Question: I am looking for a quantile-quantile plot using ggplot2.
I have these data:
'''
model <- c(<PHONE>, <PHONE>, <PHONE>, <PHONE>, <PHONE>, <PHONE>, <PHONE>, <PHONE>, <PHONE>, <PHONE>, <PHONE>, <PHONE>, <PHONE>, <PHONE>, <PHONE>, <PHONE>, <PHONE>, <PHONE>, <PHONE>, <PHONE>, <PHONE>, <PHONE>, <PHONE>, <PHONE>, <PHONE>, <PHONE>, <PHONE>, <PHONE>, <PHONE>, <PHONE>, <PHONE>, <PHONE>, <PHONE>, <PHONE>, <PHONE>, <PHONE>, <PHONE>, <PHONE>, <PHONE>,<PHONE>, <PHONE>, <PHONE>, <PHONE>, <PHONE>, <PHONE>, <PHONE>, <PHONE>, <PHONE>, <PHONE>, <PHONE>, <PHONE>, <PHONE>, <PHONE>, <PHONE>)
Obs <- c(<PHONE>, <PHONE>, <PHONE>, <PHONE>, <PHONE>, <PHONE>, <PHONE>, <PHONE>, <PHONE>, <PHONE>, <PHONE>, <PHONE>, <PHONE>, <PHONE>, <PHONE>, <PHONE>, <PHONE>, <PHONE>, <PHONE>, <PHONE>, <PHONE>, <PHONE>, <PHONE>, <PHONE>, <PHONE>, <PHONE>, <PHONE>, <PHONE>, <PHONE>, <PHONE>, <PHONE>, <PHONE>, <PHONE>, <PHONE>, <PHONE>, <PHONE>, <PHONE>, <PHONE>, <PHONE>, <PHONE>, <PHONE>, <PHONE>, <PHONE>, <PHONE>, <PHONE>, <PHONE>, <PHONE>, <PHONE>, <PHONE>, <PHONE>, <PHONE>, <PHONE>, <PHONE>, <PHONE>)
'''
And I can have my quantile-quantile plot with qqplot:
'''
qqplot(x=model, y=Obs)
'''

The problem is that I have these data in a data frame, with multiple groups (for the example I use the same model but in fact I have three different models):
'''
df <- rbind(data.frame(Model=model, Obs=Obs, type="a"), data.frame(Model=model, Obs=Obs, type="b"), data.frame(Model=model, Obs=Obs, type="c"))
'''
And I want to plot a qqplot for each type:
'''
p <- ggplot(df)
p <- (p + stat_qq(aes(sample=Model, colour=type)))
print(p)
'''
This works but it plots the quantiles of each model against a normal distribution. I want to plot them against the observed quantiles. In the help of "stat_qq", it is mentionned for distribution: "Distribution function to use, if x not specified". So I guessed that x would replace the normal distribution:
'''
p <- ggplot(df)
p <- (p + stat_qq(aes(sample=Model, x=Obs, colour=type)))
print(p)
'''
But I have the following error:
'''
Error : geom_point requires the following missing aesthetics: x
'''
Can someone help me?
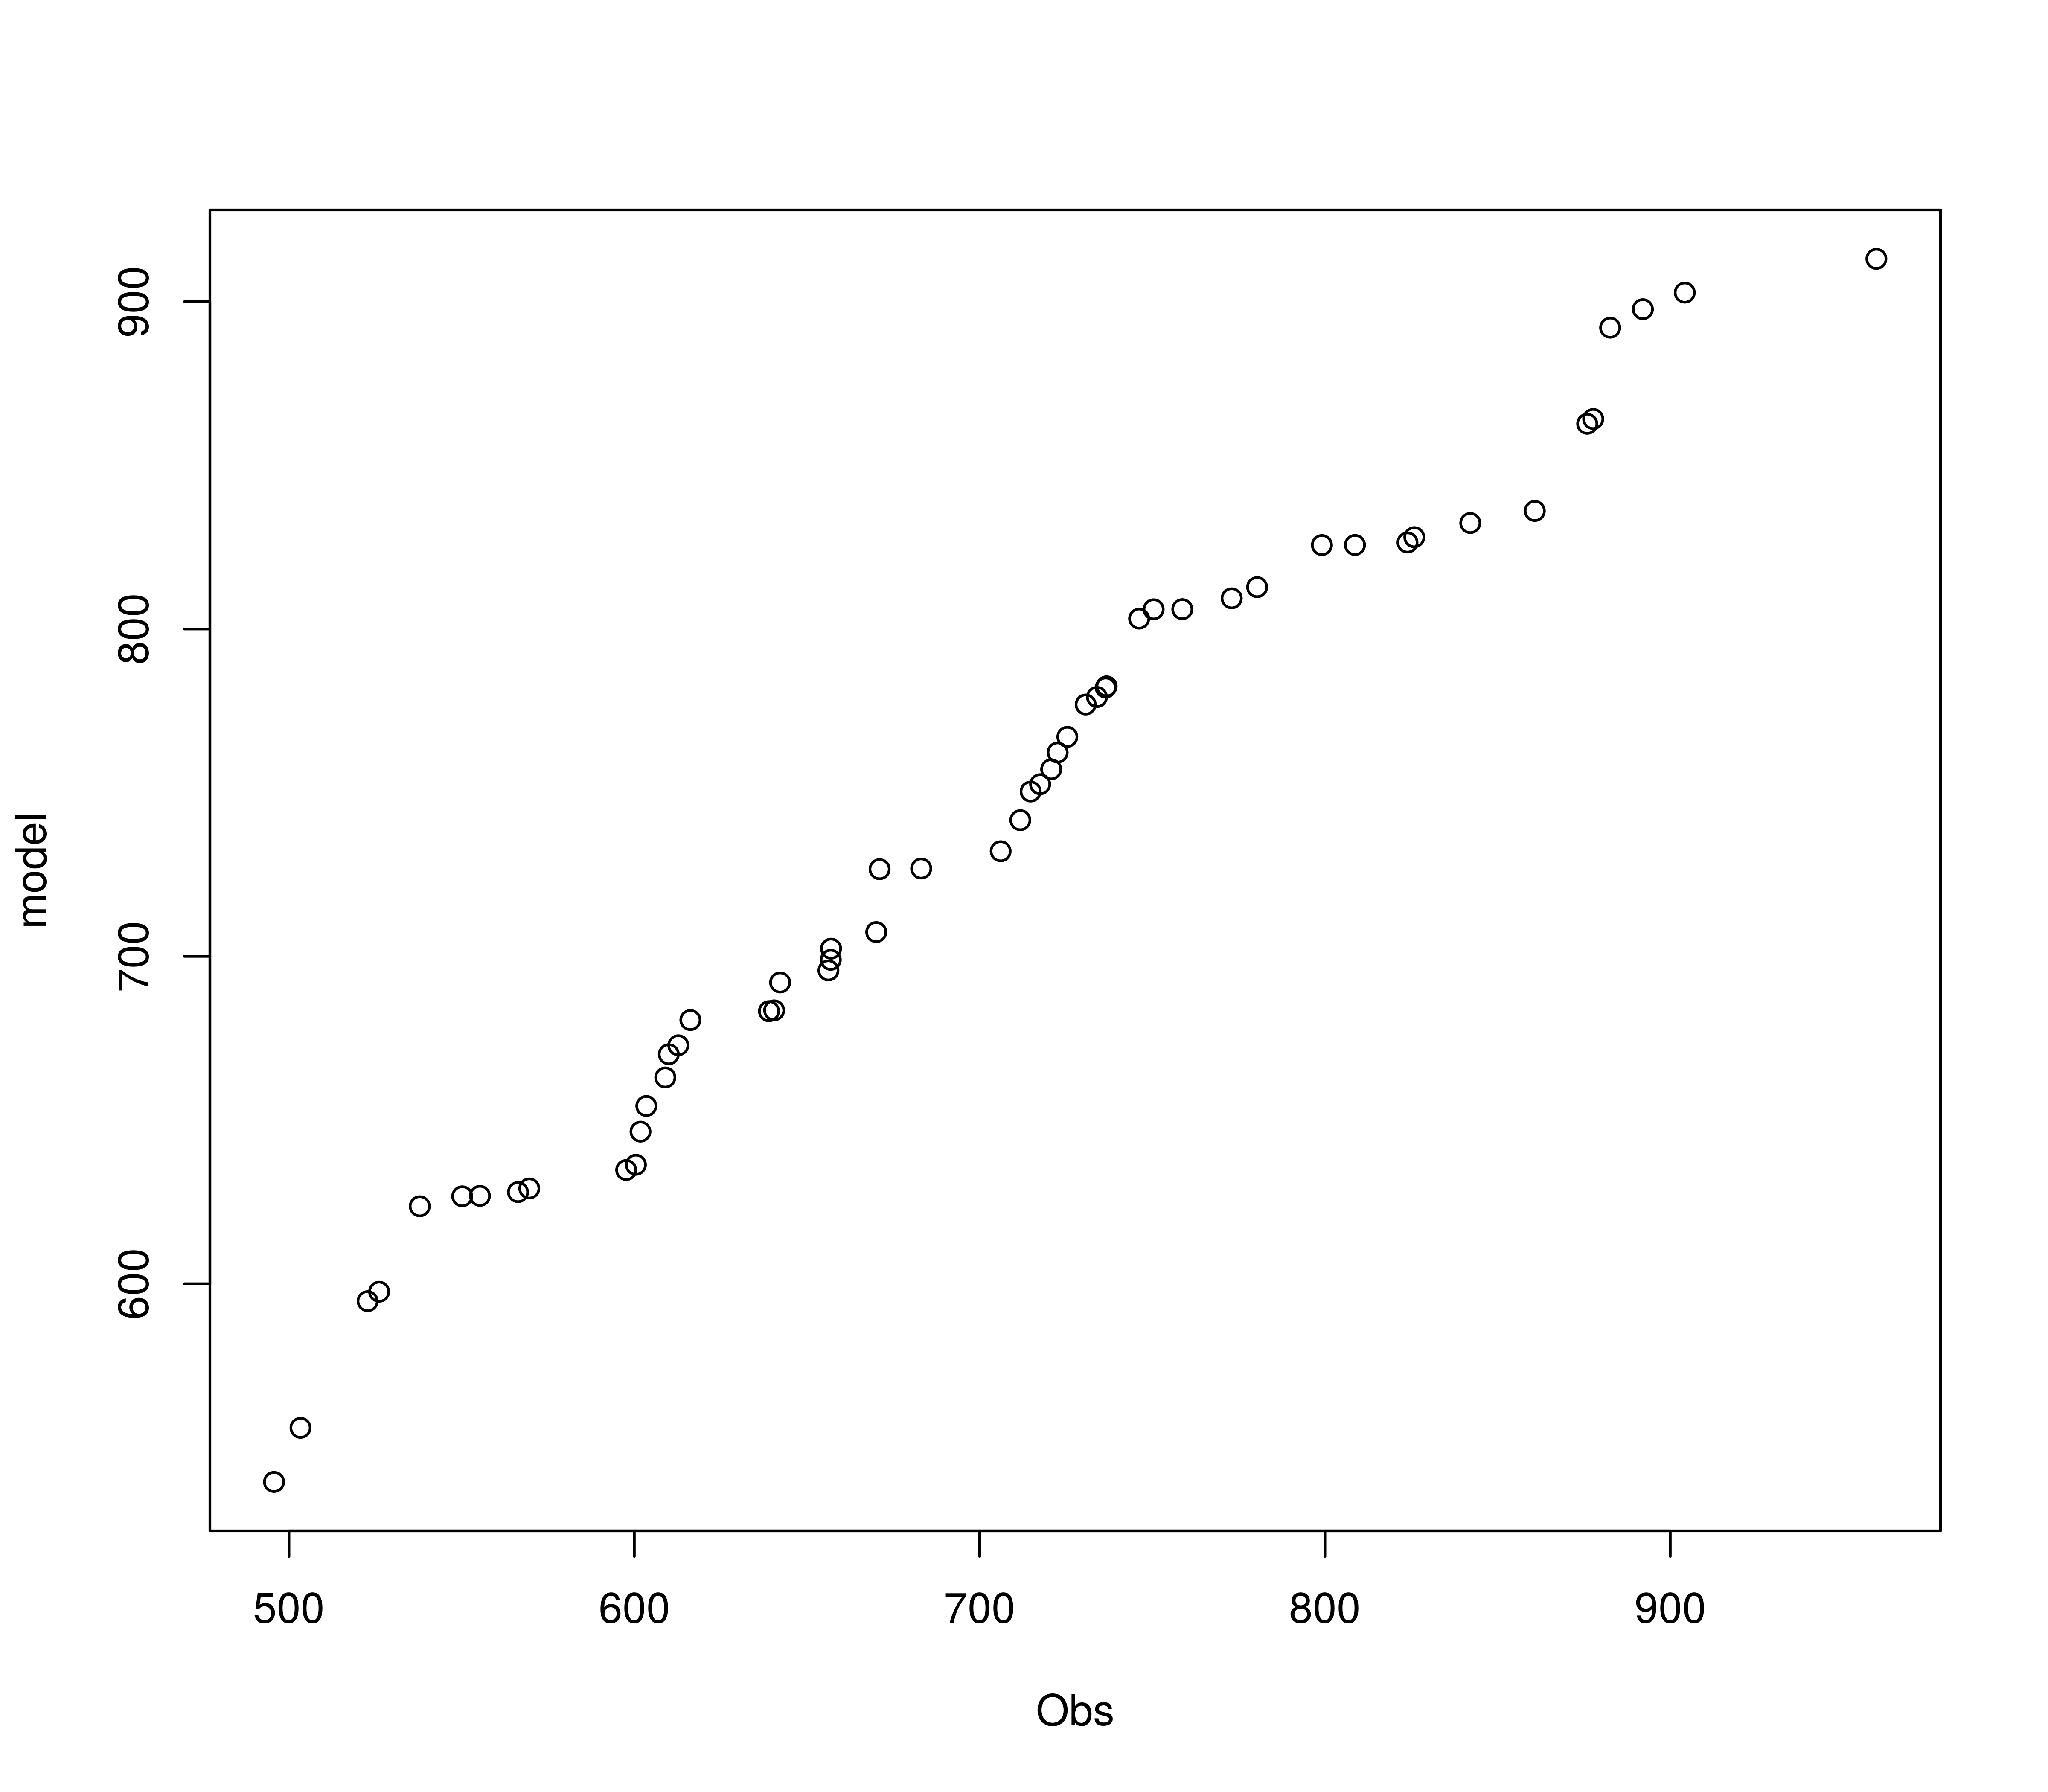
Answer: Is this what you need?
'''
ggplot() + geom_point(data=df, aes(x=sort(Obs), y=sort(Model))) + xlab('Obs') + ylab('Model')
'''
Or maybe this...
'''
df.ord = do.call('rbind', lapply(split(df, df$type), function(.d) transform(.d, Obs = sort(Obs), Model = sort(Model))))
ggplot() + geom_point(data=df.ord, aes(x=Obs, y=Model, col=type)) + facet_grid(~type)
'''